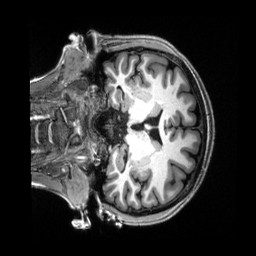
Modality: T1w
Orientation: coronal
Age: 19
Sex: female
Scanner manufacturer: siemens
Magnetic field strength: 3 T
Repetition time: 2.5 s
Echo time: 0.00222 s